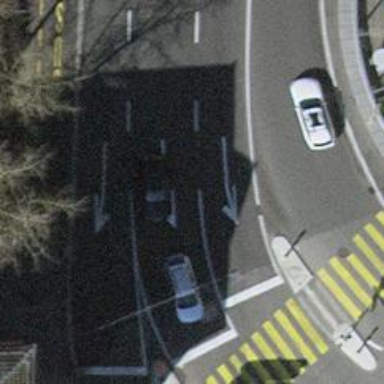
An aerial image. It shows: Road with traffic signals.